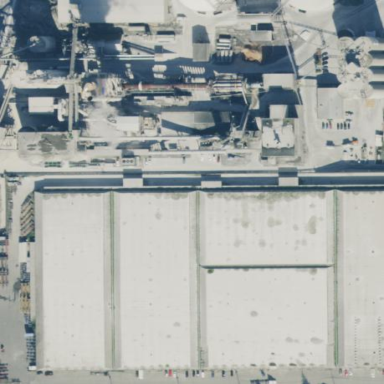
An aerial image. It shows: Industrial area.